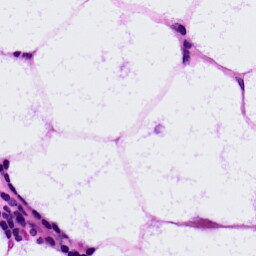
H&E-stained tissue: LymphNode